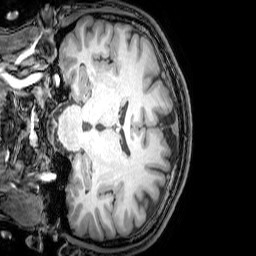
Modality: T1w
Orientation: coronal
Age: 23
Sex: male
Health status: healthy
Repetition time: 0.081 s
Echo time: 0.037 s